【题型】解答题　【知识点】解析几何　【难度】medium
已知双曲线$E$:$\dfrac{x^2}{a^2}-\dfrac{y^2}{b^2}=1$的焦距为$4$，以原点为圆心，实半轴长为半径的圆和直线$x-y+\sqrt{6}=0$相切.

(1) 求双曲线$E$的方程；

(2) 已知点$F$为双曲线$E$的左焦点，在$x$轴上存在定点$M$，过点$M$任意作一条直线$l$交双曲线$E$于$P$，$Q$两点，使$\overrightarrow{FP}\cdot\overrightarrow{FQ}$为定值，求出此定值和所有的定点$M$的坐标.
【解答】
【解】（1）解：由原点到直线$x-y+\sqrt{6}=0$的距离$d=\dfrac{\sqrt{6}}{\sqrt{2}}=\sqrt{3}$，

因为以原点为圆心，实半轴长为半径的圆和直线$x-y+\sqrt{6}=0$相切，所以$a=\sqrt{3}$，

又因为双曲线$E$的焦距为$4$，可得$2c=4$，所以$c=2$，则$b=\sqrt{c^2-a^2}=1$，

所以双曲线$E$的方程为$\dfrac{x^2}{3}-y^2=1$.

（2）解：法一：假设存在点$M(m,0)$满足条件，

\textcircled{1}当直线$l$方程为$y=0$时，则$P(-\sqrt{3},0),Q(\sqrt{3},0),F(-2,0)$，

所以$\overrightarrow{FP}\cdot\overrightarrow{FQ}=(-\sqrt{3}+2,0)\cdot(\sqrt{3}+2,0)=1$；

\textcircled{2}当直线$l$方程不是$y=0$时，可设直线$l:x=ty+m$，$(t\neq\pm\sqrt{3})$

联立方程组$\begin{cases}x=ty+m \\\dfrac{x^2}{3}-y^2=1\end{cases}$，整理得$(t^2-3)y^2+2mty+m^2-3=0\ (t\neq\pm\sqrt{3})$，*

由$\Delta>0$，即$(2m)^2-4t(t^2-3)(m^2-3)>0$，可得$m^2+t^2>3$，

设$P(x_1,y_1),Q(x_2,y_2)$，则$y_1+y_2=-\dfrac{2mt}{t^2-3},y_1y_2=\dfrac{m^2-3}{t^2-3}$，

所以$\overrightarrow{FP}\cdot\overrightarrow{FQ}=(ty_1+m+2,y_1)\cdot(ty_2+m+2,y_2)=(t^2+1)y_1y_2+t(m+2)(y_1+y_2)+(m+2)^2=\dfrac{t^2-2m^2-12m-15}{t^2-3}$，

当且仅当$2m^2+12m+15=3$时，$\overrightarrow{FP}\cdot\overrightarrow{FQ}$为定值$1$，解得$m=-3\pm\sqrt{3}$，

因为$m=-3+\sqrt{3}$不满足对任意$t\neq\pm\sqrt{3}$时$\Delta>0$，所以不合题意，舍去；

当$m=-3-\sqrt{3}$时，满足$t\neq\pm\sqrt{3}$时$\Delta>0$，

综上可得：过定点$M(-3-\sqrt{3},0)$任意作一条直线$l$交双曲线$E$于$P,Q$两点，使$\overrightarrow{FP}\cdot\overrightarrow{FQ}$为定值$1$.

法二：当直线$l$不垂直$x$轴时，设$l:y=k(x-m)(k\neq\pm\dfrac{\sqrt{3}}{3})$，

联立方程组$\begin{cases}y = k(x - m) \\\dfrac{x^2}{3} - y^2 = 1\end{cases}$，整理得$(3k^2 - 1)x^2 - 6mk^2x + 3(m^2k^2 + 1) = 0\ (k \neq \pm \dfrac{\sqrt{3}}{3})$，*

由$\Delta > 0$，可得$m^2k^2 - 3k^2 + 1 > 0$，

设$P(x_1,y_1),Q(x_2,y_2)$，可得$x_1 + x_2 = \dfrac{6mk^2}{3k^2 - 1}$，$x_1x_2 = \dfrac{3m^2k^2 + 3}{3k^2 - 1}$，

则$\overrightarrow{FP}\cdot\overrightarrow{FQ} = (x_1 + 2,k(x_1 - m))\cdot(x_2 + 2,k(x_2 - m)) = (1 + k^2)x_1x_2 + (2 - mk^2)(x_1 + x_2) + m^2k^2 + 4 = \dfrac{(2m^2 + 12m + 15)k^2 - 1}{3k^2 - 1}$，

当且仅当$2m^2 + 12m + 15 = 3$时，$\overrightarrow{FP}\cdot\overrightarrow{FQ}$为定值$1$，解得$m = -3 \pm \sqrt{3}$，

因为$m = -3 + \sqrt{3}$不满足对任意$t \neq \pm \sqrt{3}$时$\Delta > 0$，所以不合题意，舍去；

当$m = -3 - \sqrt{3}$时，满足$t \neq \pm \sqrt{3}$时$\Delta > 0$，

当直线$l \perp x$轴时，$l: x = -3 - \sqrt{3}$，联立方程组$\begin{cases}x = -3 - \sqrt{3} \\\dfrac{x^2}{3} - y^2 = 1\end{cases}$，解得$y^2 = 3 + 2\sqrt{3}$，

可得$y_1y_2 = -(3 + 2\sqrt{3})$，且$P(-3 - \sqrt{3},\sqrt{3 + 2\sqrt{3}}),Q(-3 - \sqrt{3},-\sqrt{3 + 2\sqrt{3}})$，

所以$\overrightarrow{FP}\cdot\overrightarrow{FQ} = (-1 - \sqrt{3},y_1)\cdot(-1 - \sqrt{3},y_2) = (-1 - \sqrt{3})^2 + y_1y_2 = 1$；

综上可得：过定点$M(-3 - \sqrt{3},0)$任意作一条直线$l$交双曲线$E$于$P,Q$两点，使$\overrightarrow{FP}\cdot\overrightarrow{FQ}$为定值$1$.

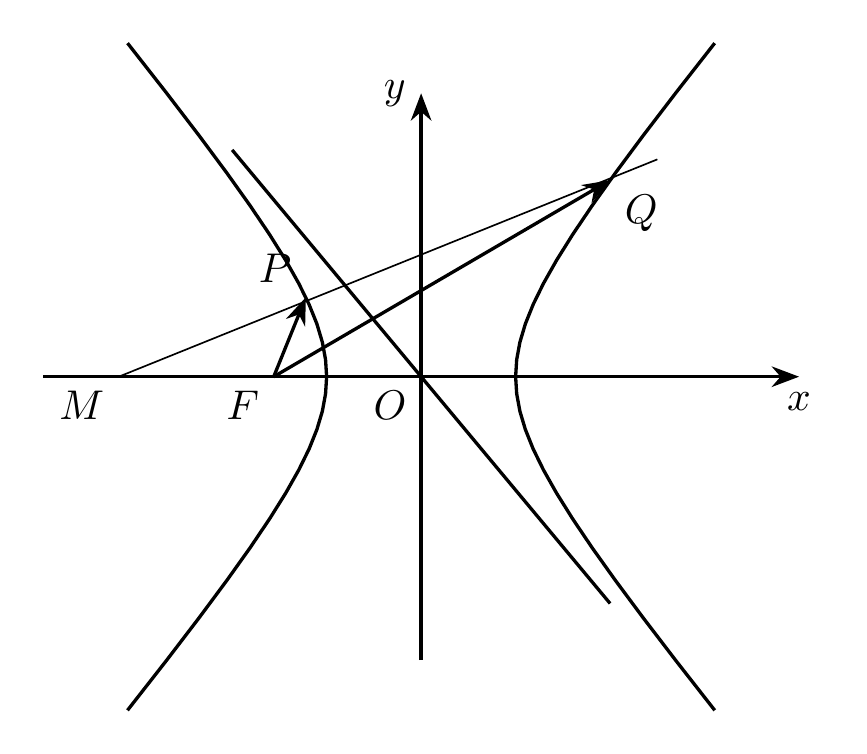